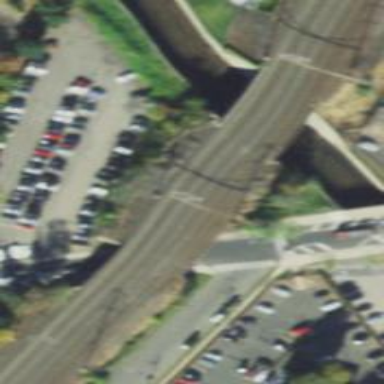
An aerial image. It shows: Railway track with contact line for electrification.